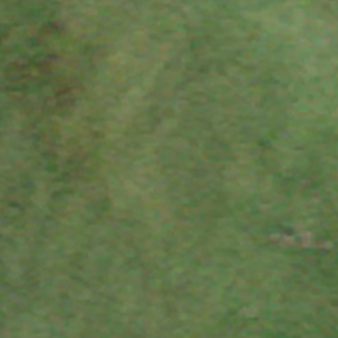
Label: other